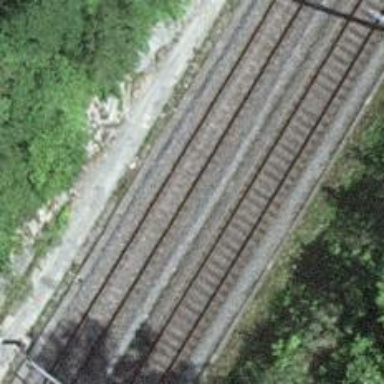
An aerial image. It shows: Single-track railway with electrified contact lines.